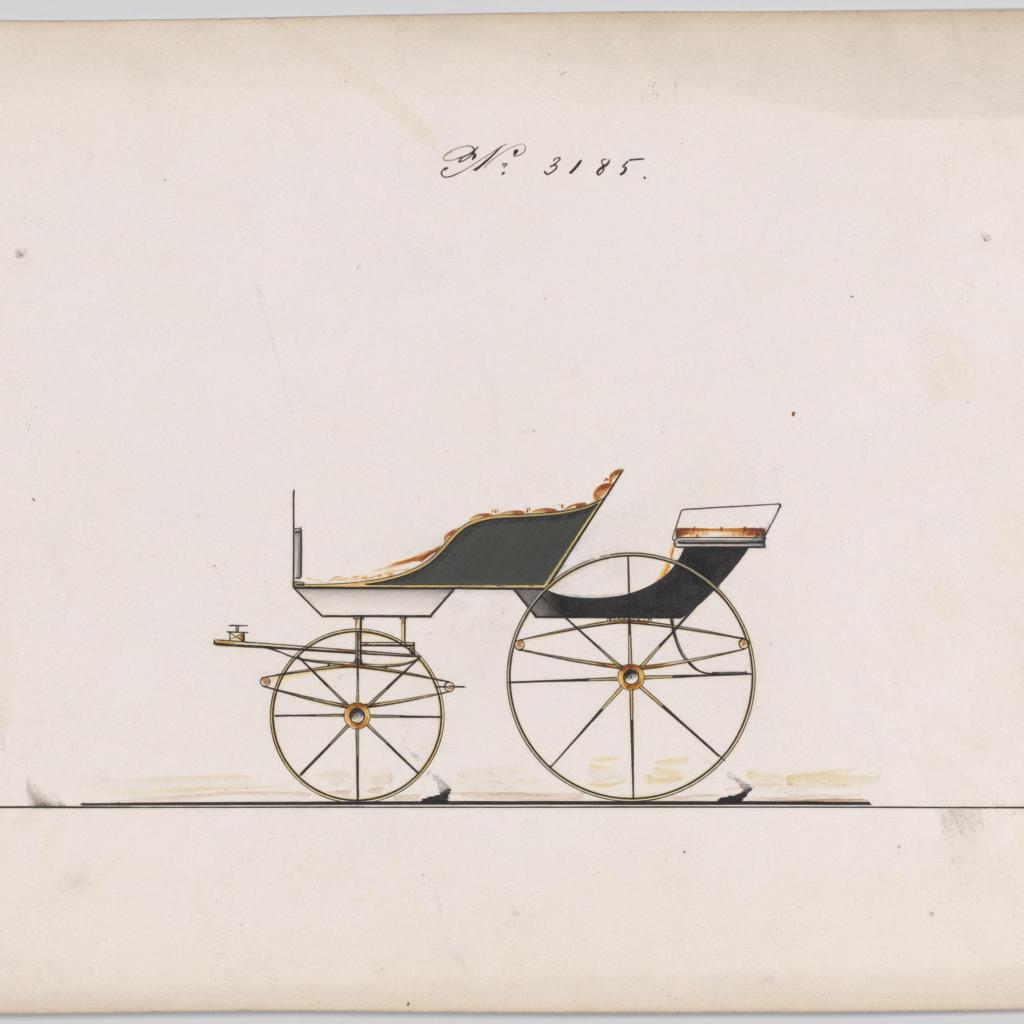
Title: Design for Pony Phaeton, no. 3185
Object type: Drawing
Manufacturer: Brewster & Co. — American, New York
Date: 1876
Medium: Watercolor and ink
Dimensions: Sheet: 6 11/16 x 9 1/16 in. (17 x 23 cm)
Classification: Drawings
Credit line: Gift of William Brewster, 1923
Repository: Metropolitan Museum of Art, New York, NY